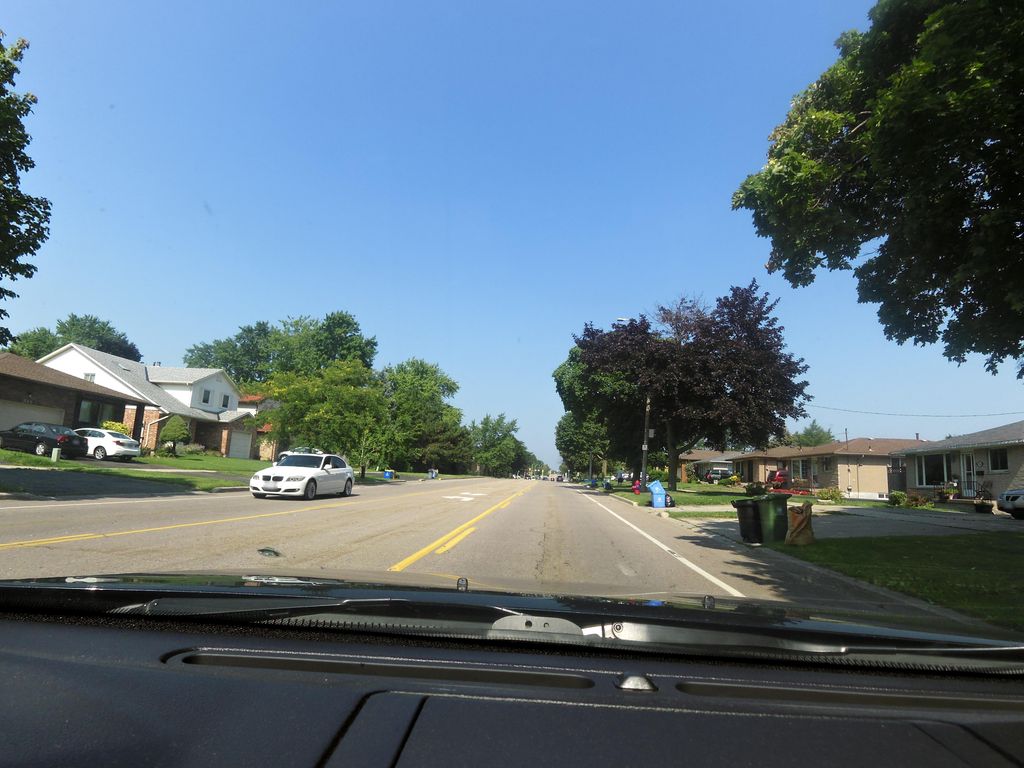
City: hamilton